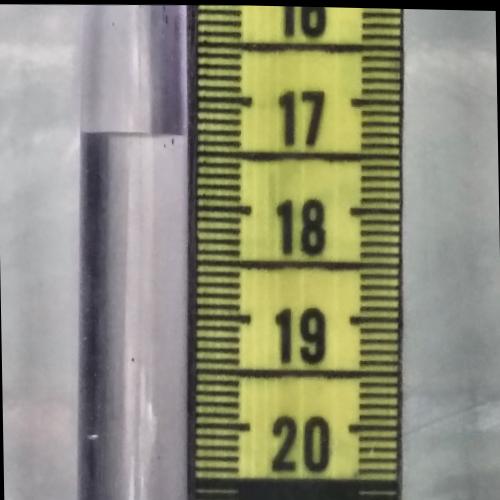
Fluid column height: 17.3 cm